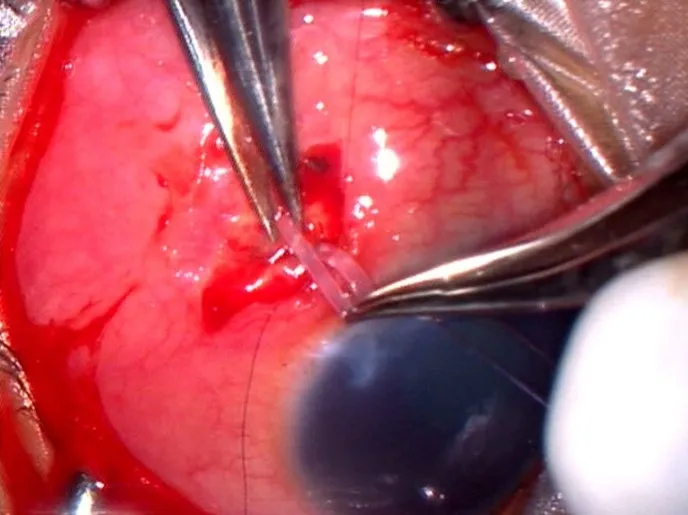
Tube excision.
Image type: medical_photograph (other_medical_photograph)